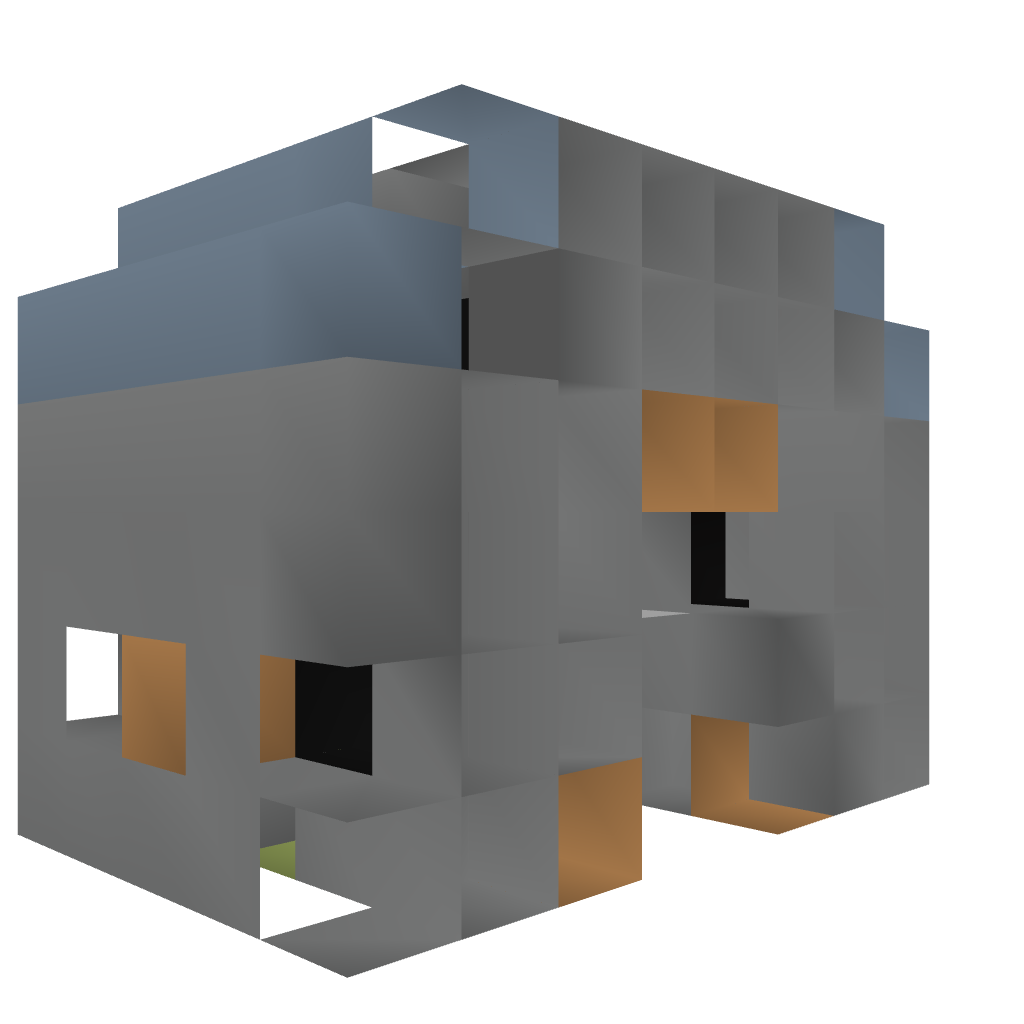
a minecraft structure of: Horse Door